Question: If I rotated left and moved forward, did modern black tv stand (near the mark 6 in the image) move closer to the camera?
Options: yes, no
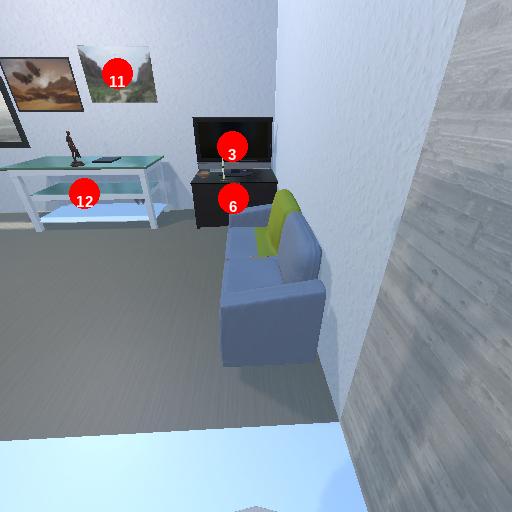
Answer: yes